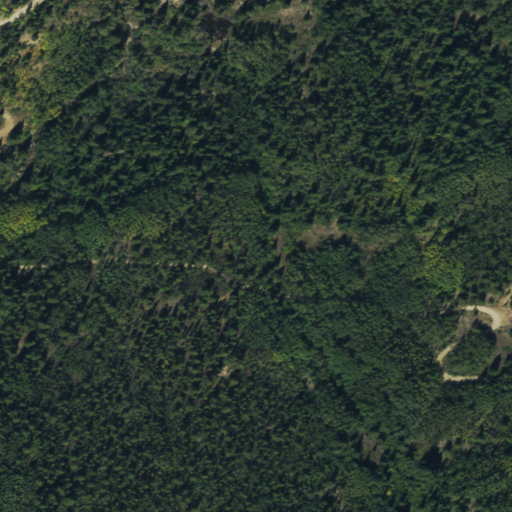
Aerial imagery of valley in Colorado named Robey Gulch containing evergreen forest, deciduous forest, mixed forest, woody wetlands, and grassland